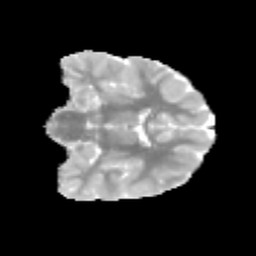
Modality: MD
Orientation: coronal
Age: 9
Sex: male
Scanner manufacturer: siemens
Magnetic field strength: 3 T
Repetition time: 3.8 s
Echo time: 0.07 s